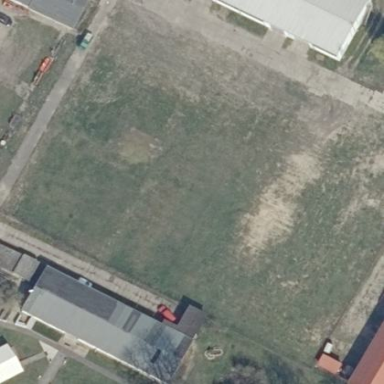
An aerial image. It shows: Brownfield site.